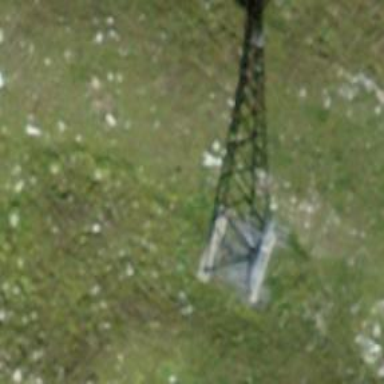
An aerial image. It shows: Pylon for aerialway.